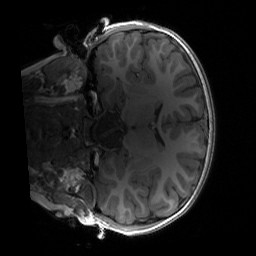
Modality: T1w
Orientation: coronal
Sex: male
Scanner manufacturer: siemens
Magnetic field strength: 3 T
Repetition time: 1.9 s
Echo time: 0.00243 s